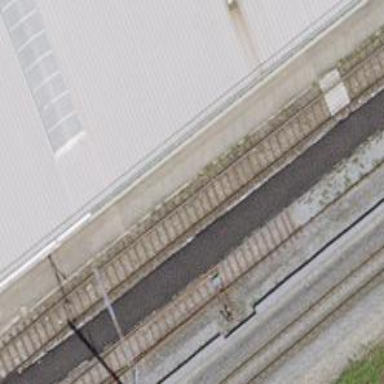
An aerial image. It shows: Railway switch.